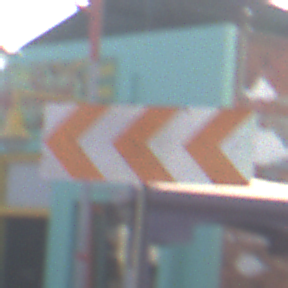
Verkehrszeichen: RichtungstafelnInKurvenGrossRechts
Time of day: MorningAfternoon
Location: Outdoor (Special)
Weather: PartlyCloudy
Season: NotSpecified
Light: Natural